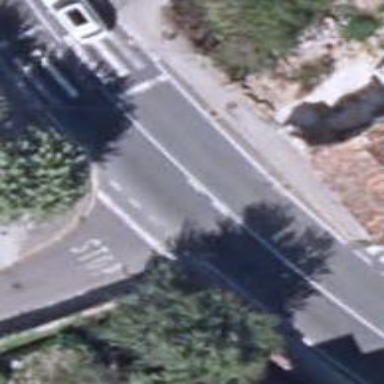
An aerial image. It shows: Stop road.